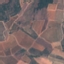
Label: PermanentCrop